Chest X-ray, AP view. Patient: 62 years old, sex F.
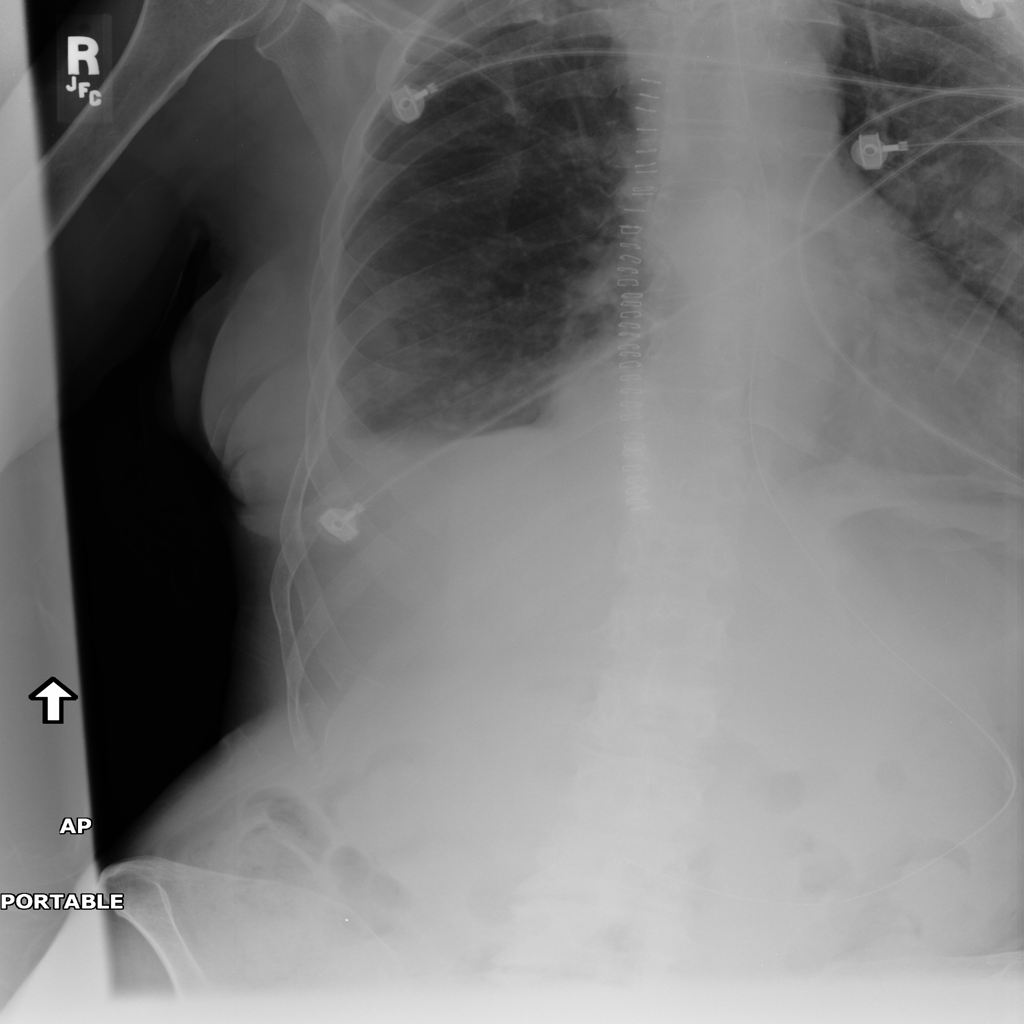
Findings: Effusion